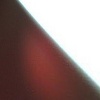
Label: sunburn